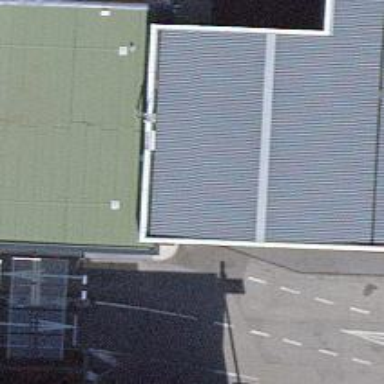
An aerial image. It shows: Building that serves as fuel station.